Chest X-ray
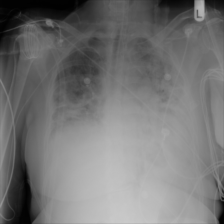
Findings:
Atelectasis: negative
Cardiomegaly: negative
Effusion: negative
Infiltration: negative
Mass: negative
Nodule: negative
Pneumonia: negative
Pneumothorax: negative
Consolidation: negative
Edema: negative
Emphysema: negative
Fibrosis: negative
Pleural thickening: negative
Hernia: negative